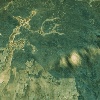
Label: land